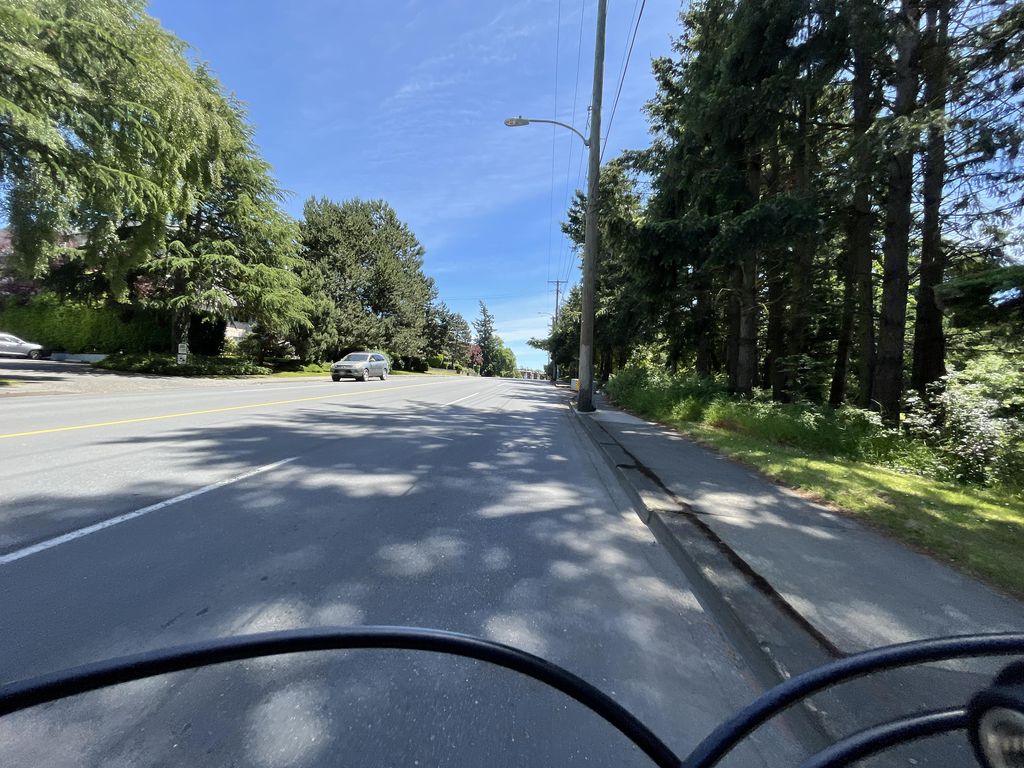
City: victoria